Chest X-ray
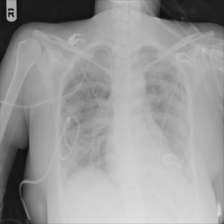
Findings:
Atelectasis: negative
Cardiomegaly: negative
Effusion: negative
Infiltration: positive
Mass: negative
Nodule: negative
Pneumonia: negative
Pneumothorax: positive
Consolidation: negative
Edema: negative
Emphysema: negative
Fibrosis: negative
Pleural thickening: negative
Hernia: negative